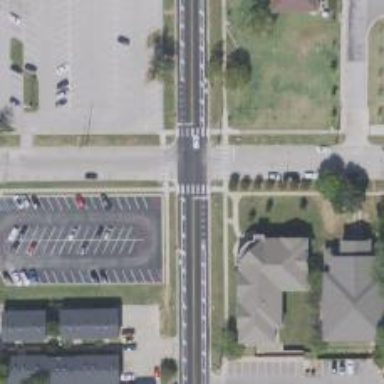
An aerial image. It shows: Marked road crossing.